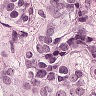
Metastatic tissue present: yes